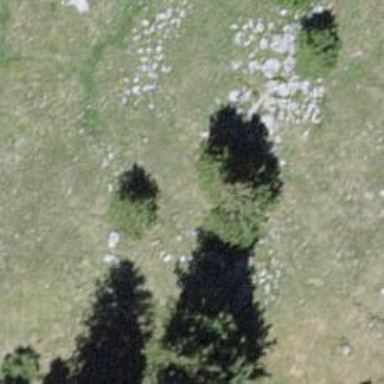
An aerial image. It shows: Needle-leaved tree in natural setting.